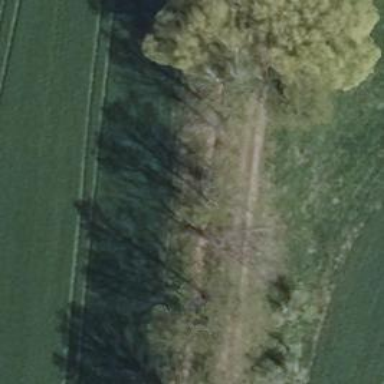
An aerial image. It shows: Row of deciduous broadleaved trees.